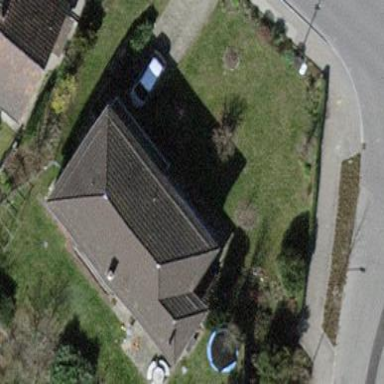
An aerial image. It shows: Hipped roof house.